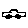
Label: car